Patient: sex M, age 70
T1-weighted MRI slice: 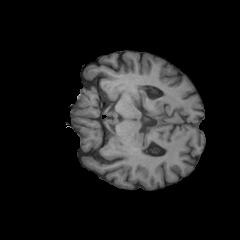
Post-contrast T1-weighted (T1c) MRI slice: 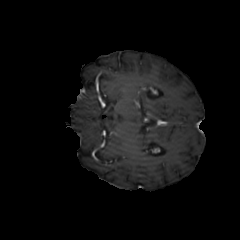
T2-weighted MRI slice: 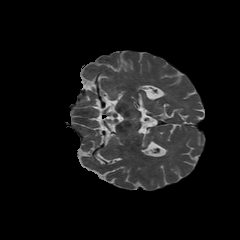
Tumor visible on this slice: no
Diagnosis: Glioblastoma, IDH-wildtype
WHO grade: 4